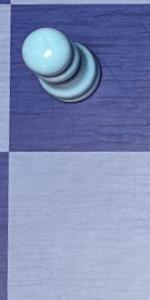
Label: Empty